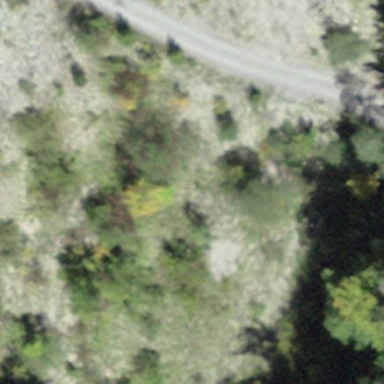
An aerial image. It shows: Natural scree.